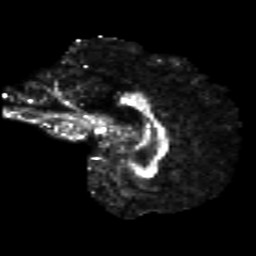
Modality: FA
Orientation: sagittal
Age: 28
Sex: male
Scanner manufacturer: siemens
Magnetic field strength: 3 T
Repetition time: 8.8 s
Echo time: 0.085 s